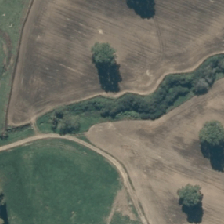
Land cover: shortrotation_cropland